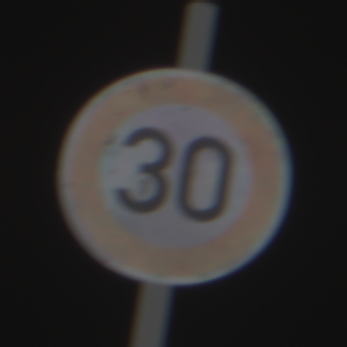
Verkehrszeichen: Geschwindigkeit30
Umgebung: Outdoor, Urban
Tageszeit: SunriseSunset
Wetter: PartlyCloudy
Licht: Natural
Jahreszeit: NotSpecified
Kontrast: LowContrast